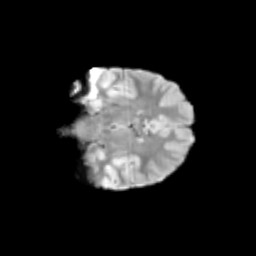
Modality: T2w
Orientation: coronal
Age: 11
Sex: female
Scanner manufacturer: siemens
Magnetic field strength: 3 T
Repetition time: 3.8 s
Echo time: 0.07 s